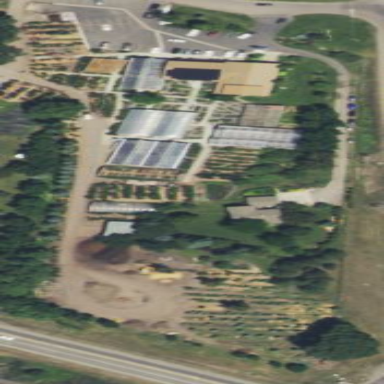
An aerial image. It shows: Plant nursery.